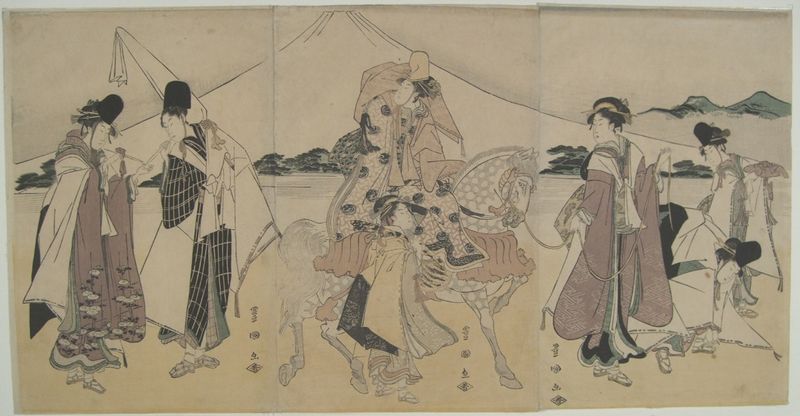
Künstler: Utagawa Toyokuni I
Standort: Hamburg
Institution: Museum für Kunst und Gewerbe Hamburg
Schlagwörter: berg, gruppe, meer, weiß, menschen, see, frau, zeichnung, gewand, gewänder, pferd, reiter, reiten, ritt, holzschnitt, japan, berge, gebirge, kaiser, japanisch, vulkan, druckgraphik, druckgrafik, asiatisch, zeit, reisende, farbholzschnitt, tourismus, reisen, kimono, reiterbildnis, edo, fuji, reproduktionen, volcano, druckerzeugnisse, zügel, volcan, erpferd, fuij